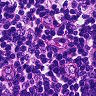
Metastatic tissue present: no